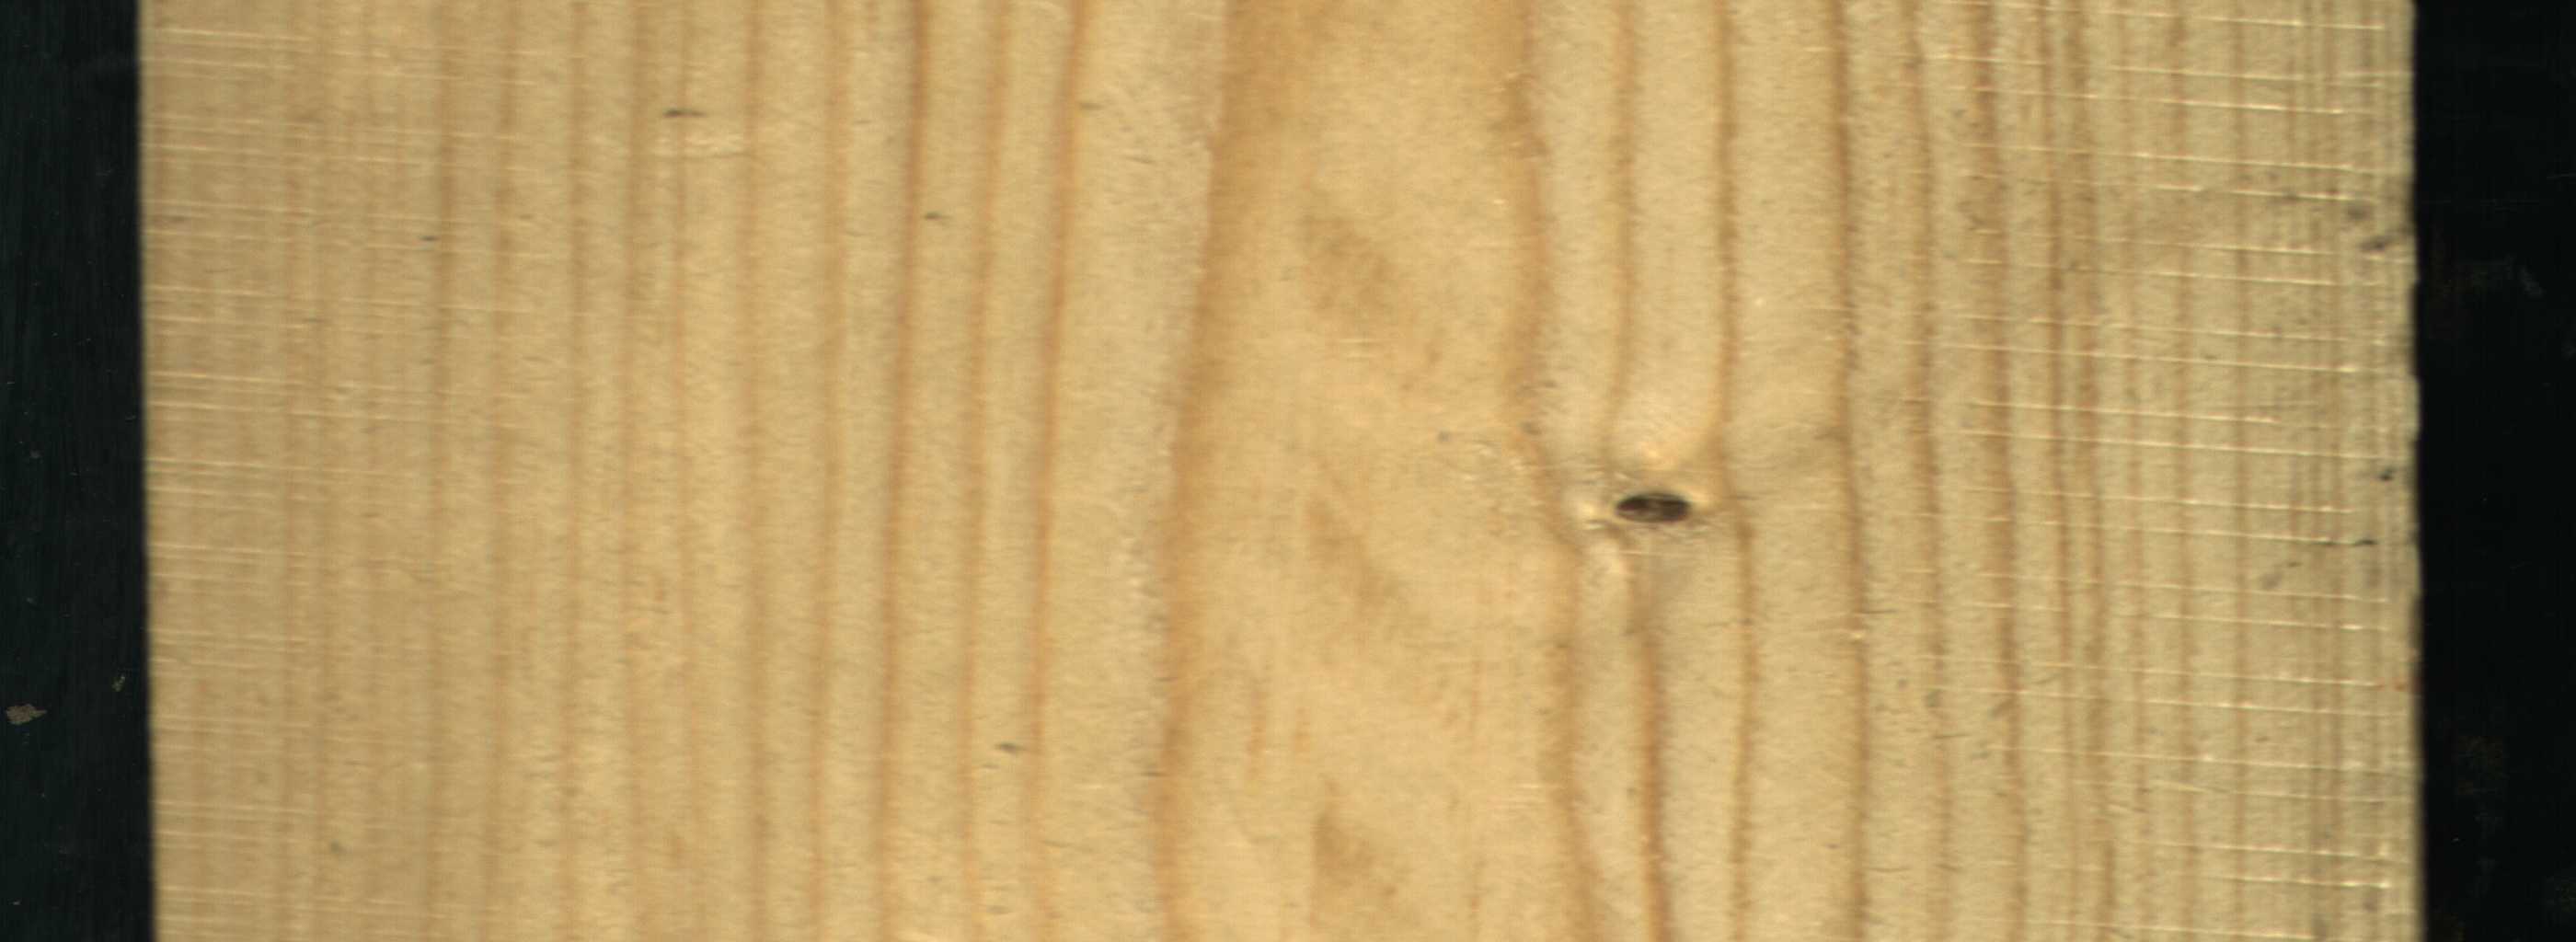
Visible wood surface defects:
Dead_Knot